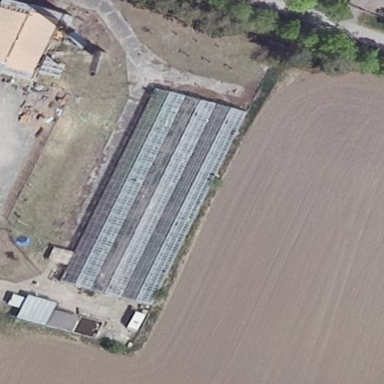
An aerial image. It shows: Greenhouse with round-shaped roof oriented along its structure.